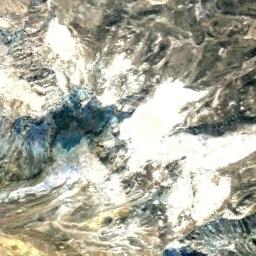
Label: snowberg